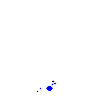
Particle: electron